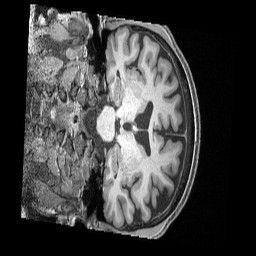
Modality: T1w
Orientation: coronal
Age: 55
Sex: male
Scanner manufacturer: siemens
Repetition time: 2.4 s
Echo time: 0.00231 s